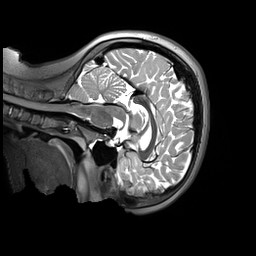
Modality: T2w
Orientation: sagittal
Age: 11
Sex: female
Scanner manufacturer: siemens
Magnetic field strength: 3 T
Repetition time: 3.2 s
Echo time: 0.408 s